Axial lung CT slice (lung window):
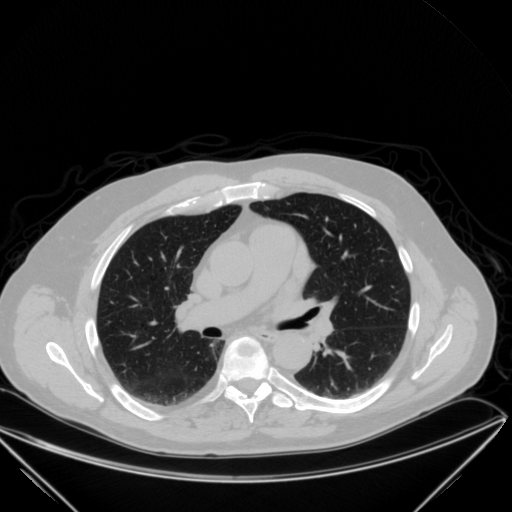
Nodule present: no